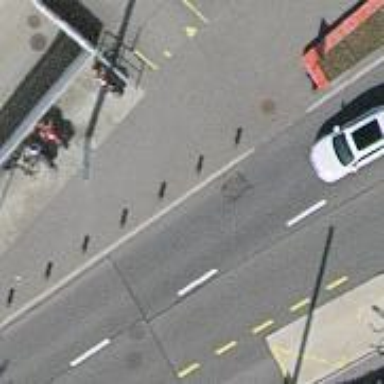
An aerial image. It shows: Bollard.